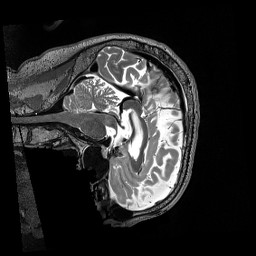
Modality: T2w
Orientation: sagittal
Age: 68
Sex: male
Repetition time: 3.2 s
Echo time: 0.563 s